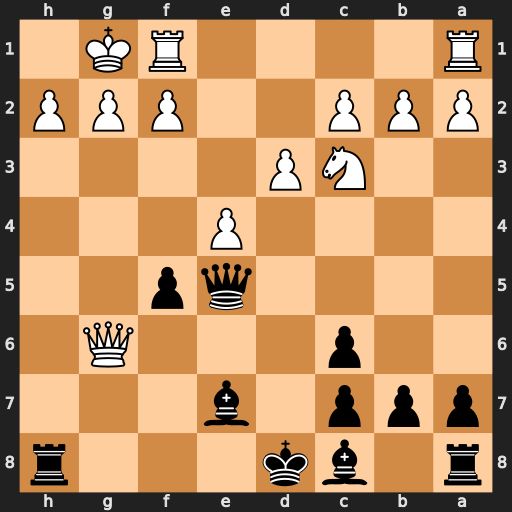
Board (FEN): r1bk3r/ppp1b3/2p3Q1/4qp2/4P3/2NP4/PPP2PPP/R4RK1
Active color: b
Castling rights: -
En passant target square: -
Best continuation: Qxh2#